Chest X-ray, PA view. Patient: 67 years old, sex M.
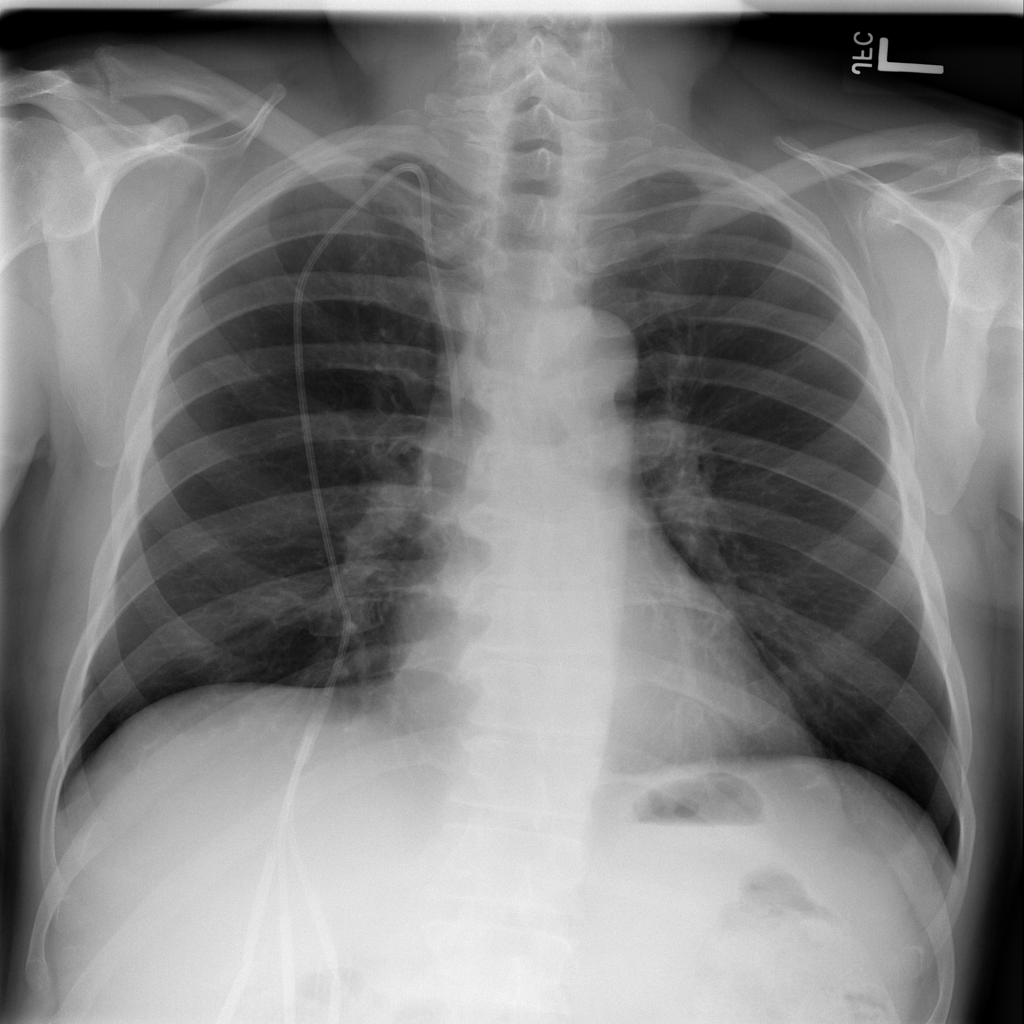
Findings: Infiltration